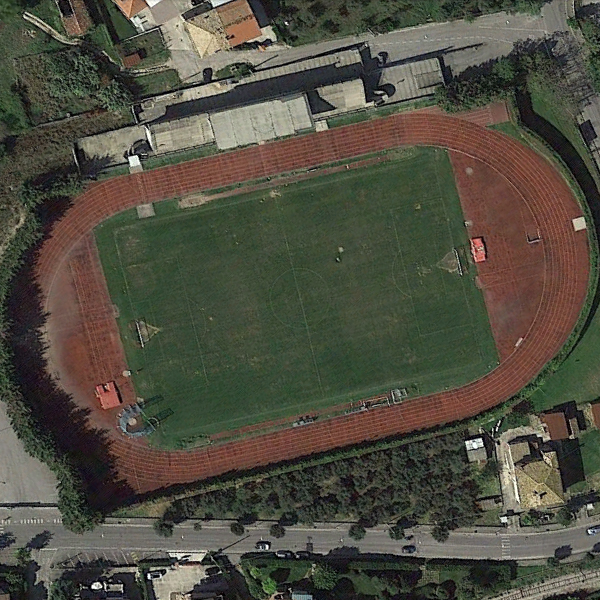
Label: Playground